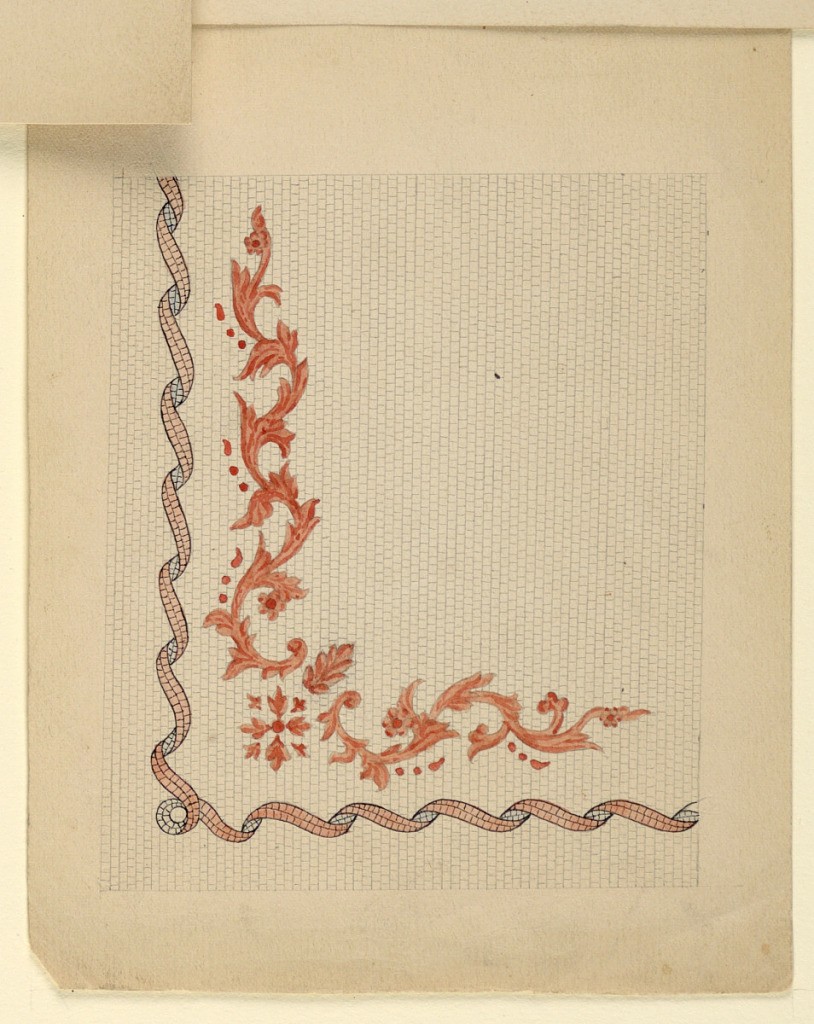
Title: Corner Design for Mosaic Floor
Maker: Frederick Krieg, American, b. Germany 1852–1932
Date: ca. 1900
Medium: Brush and pink wash, pen and black ink, graphite on white wove paper
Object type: Drawing
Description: Corner border of undulating ribbon and floral rinceaux.